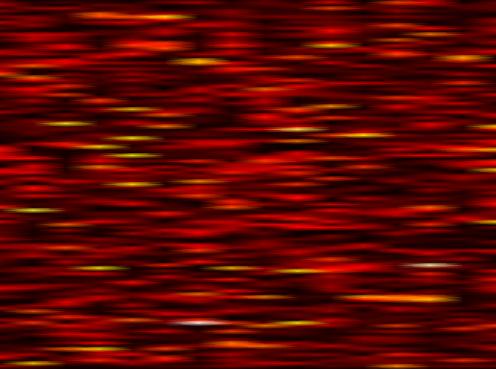
Label: WOLA